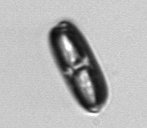
Label: Ephemera